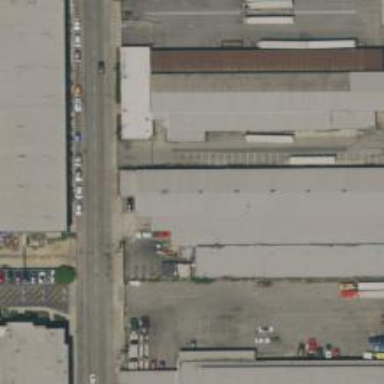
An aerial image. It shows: Industrial building.